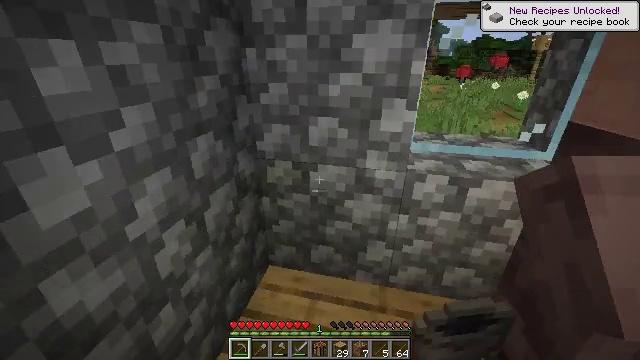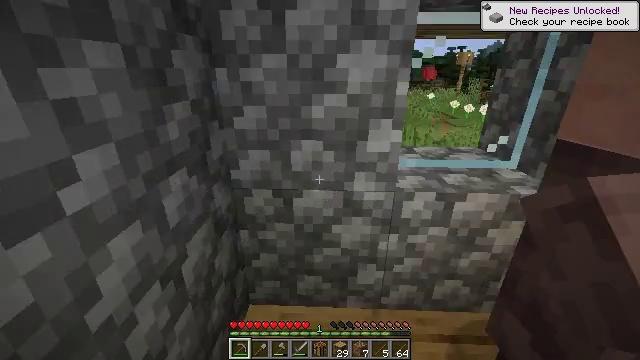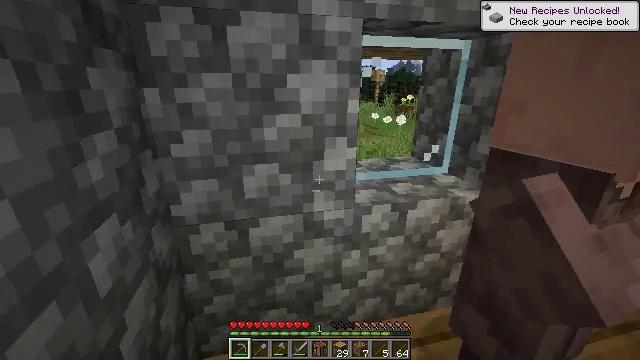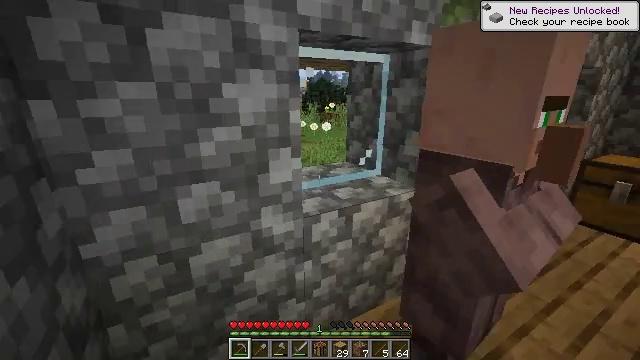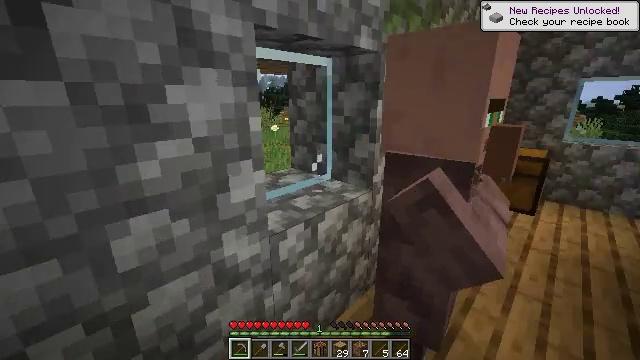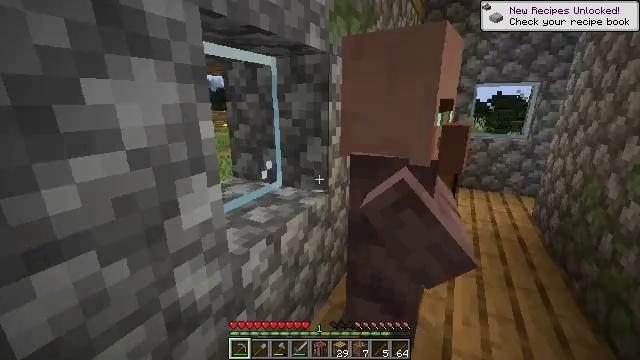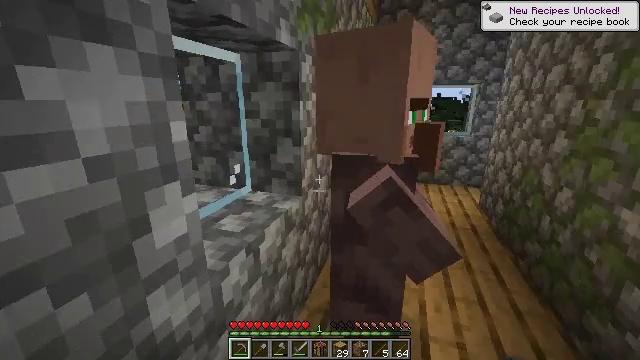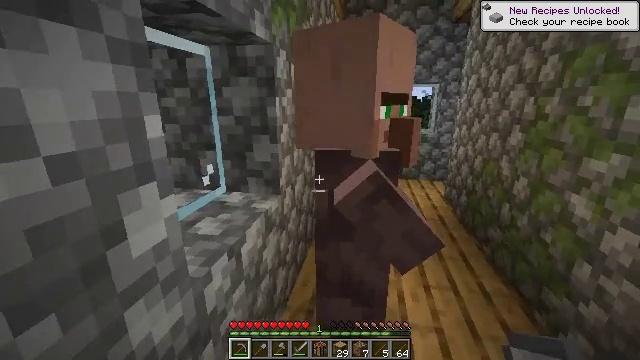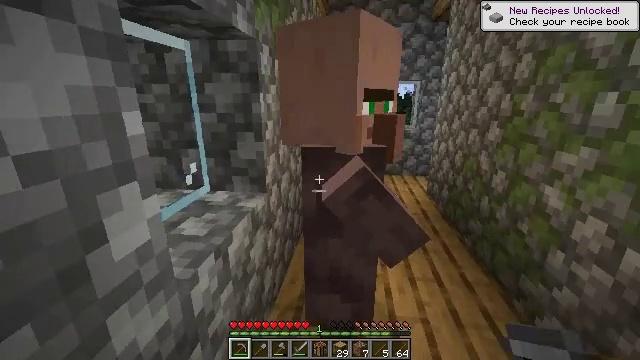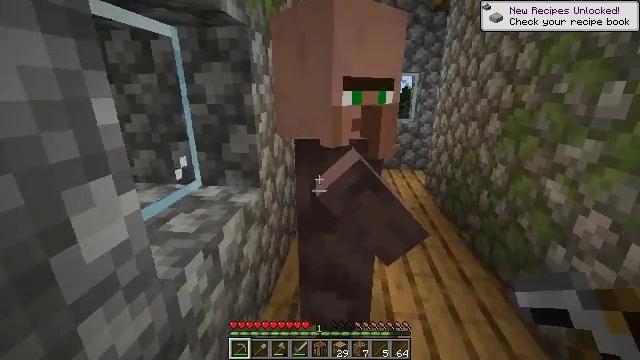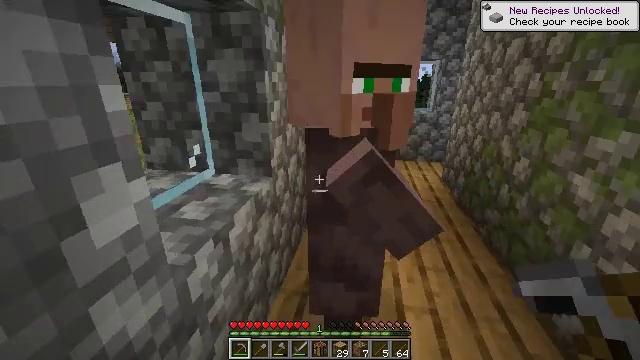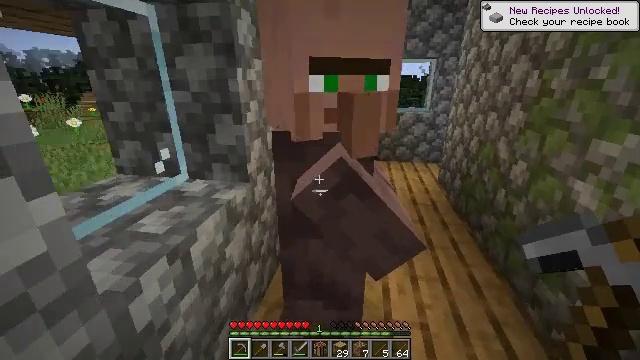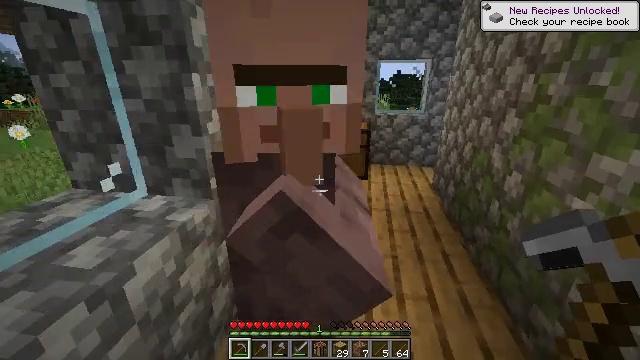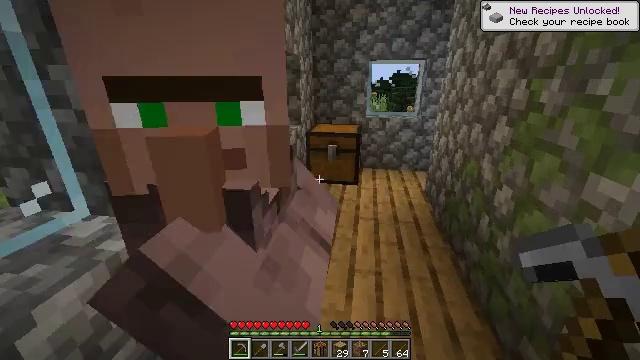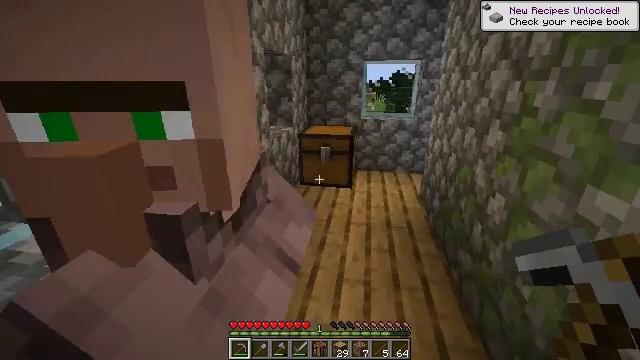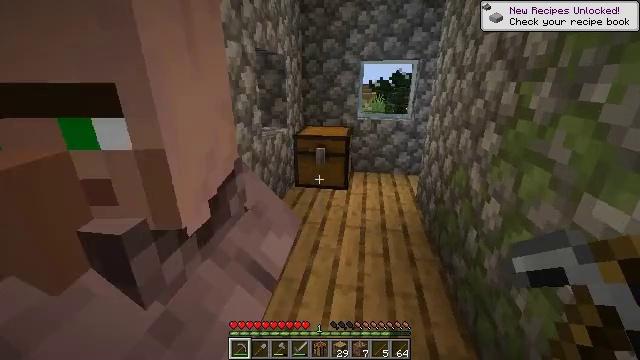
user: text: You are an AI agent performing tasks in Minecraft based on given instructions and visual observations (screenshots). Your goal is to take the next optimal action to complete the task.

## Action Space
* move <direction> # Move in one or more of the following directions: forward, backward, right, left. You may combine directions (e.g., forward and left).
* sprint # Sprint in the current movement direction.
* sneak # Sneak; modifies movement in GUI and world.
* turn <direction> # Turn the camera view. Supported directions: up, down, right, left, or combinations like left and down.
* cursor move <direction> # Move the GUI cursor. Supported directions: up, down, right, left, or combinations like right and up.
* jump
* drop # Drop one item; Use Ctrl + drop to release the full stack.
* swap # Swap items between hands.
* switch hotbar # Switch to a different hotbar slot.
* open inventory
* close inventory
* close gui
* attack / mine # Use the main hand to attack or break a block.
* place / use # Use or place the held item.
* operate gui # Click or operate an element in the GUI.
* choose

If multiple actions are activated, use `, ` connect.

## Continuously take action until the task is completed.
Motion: motion action
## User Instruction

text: Gather the cauldron for reuse.
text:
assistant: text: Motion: move forward and move left, turn right and up
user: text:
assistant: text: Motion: move forward and move left, turn right and up
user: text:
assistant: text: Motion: move forward and move left, turn right and up
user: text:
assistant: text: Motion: move left, turn right
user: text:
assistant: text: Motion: move left, turn right
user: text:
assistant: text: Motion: turn right
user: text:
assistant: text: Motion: turn right
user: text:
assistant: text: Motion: turn right
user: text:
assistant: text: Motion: move forward and move right, turn down
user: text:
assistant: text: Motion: move forward and move right, turn left and down
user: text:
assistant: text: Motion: move forward and move right
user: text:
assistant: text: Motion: move forward and move right
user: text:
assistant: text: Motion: move forward and move right
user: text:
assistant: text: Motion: move forward and move right
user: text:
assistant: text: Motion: move forward and move right
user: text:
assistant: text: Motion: move forward and move right
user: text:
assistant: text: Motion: move forward and move right, turn left
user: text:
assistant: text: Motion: move forward and move right
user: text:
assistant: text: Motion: move forward and move right
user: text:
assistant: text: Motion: move forward
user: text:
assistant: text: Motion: move forward, turn right
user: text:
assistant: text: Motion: move forward
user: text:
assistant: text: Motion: move forward, turn right
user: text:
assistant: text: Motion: move forward, turn right
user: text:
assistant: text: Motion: move forward, turn right
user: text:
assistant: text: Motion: move forward and move left, turn right
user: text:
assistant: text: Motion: move forward and move left, turn right
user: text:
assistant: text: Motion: move forward and move left, turn right
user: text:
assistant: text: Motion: move forward and move left, turn right
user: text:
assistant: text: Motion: move forward and move left, turn right